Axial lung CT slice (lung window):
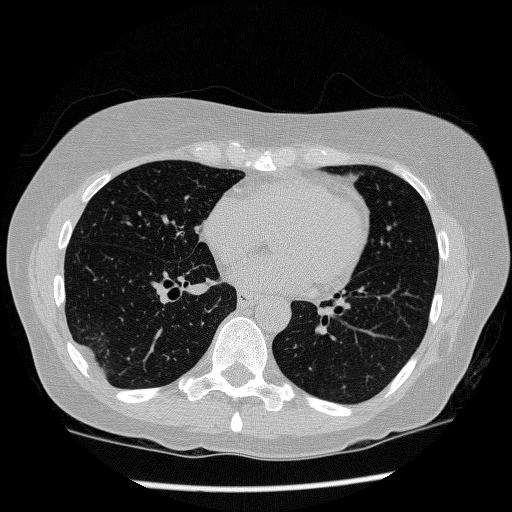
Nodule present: no